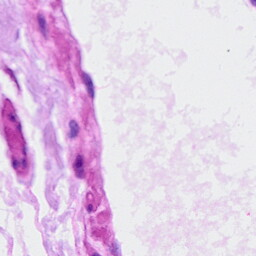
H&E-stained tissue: Ovarian